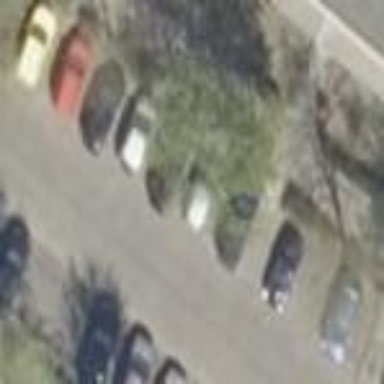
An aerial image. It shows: Parking area with concrete surface.